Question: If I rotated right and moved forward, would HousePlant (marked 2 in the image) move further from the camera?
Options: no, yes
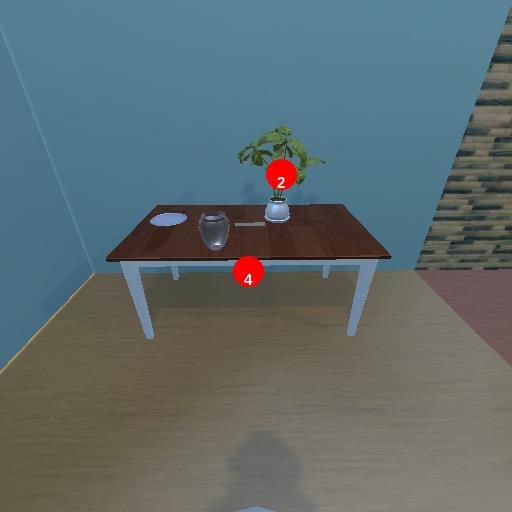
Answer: no